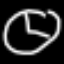
Label: clock